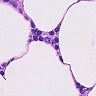
Metastatic tissue present: no